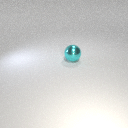
large cyan metal sphere